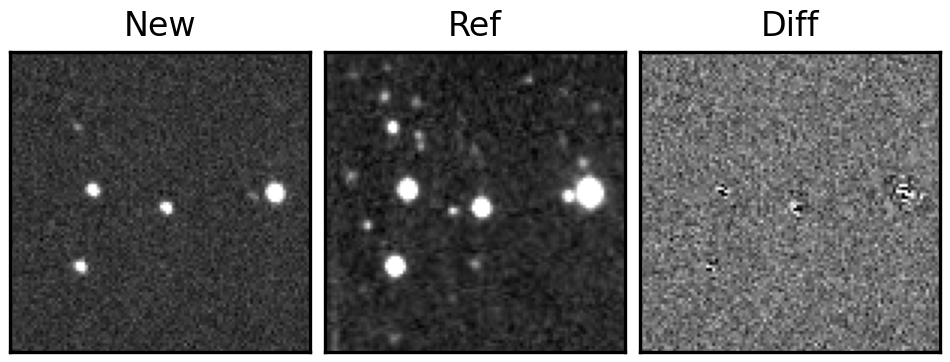
Label: bogus